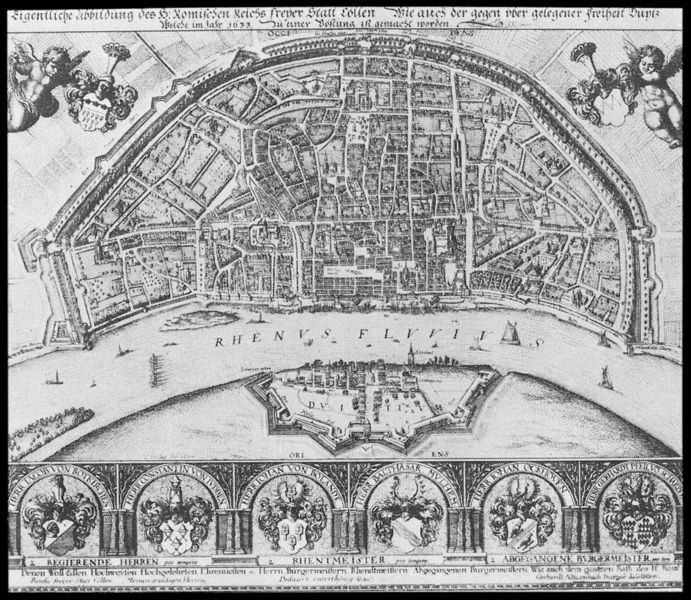
Titel: Ansicht von Köln und Deutz aus der Vogelschau
Künstler: Wenzel Hollar
Institution: Köln, Stadtmuseum
Schlagwörter: stadt, wege, engel, schiffe, schrift, mauer, hafen, fluß, deutsch, straßen, wappen, karte, stadtmauer, plan, putten, grundriss, rhein, stadtplan, köln, frankfurt, main